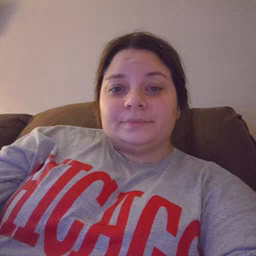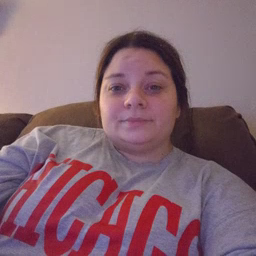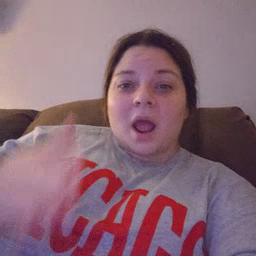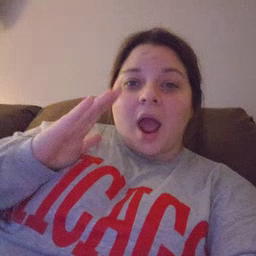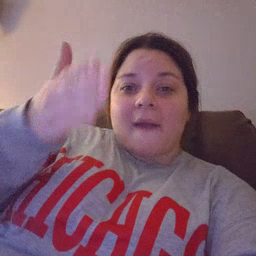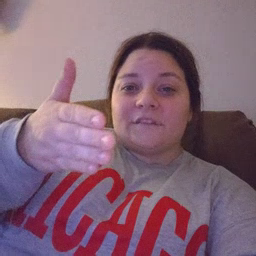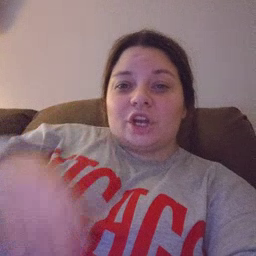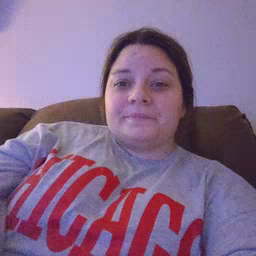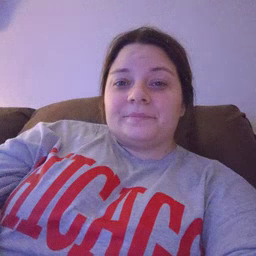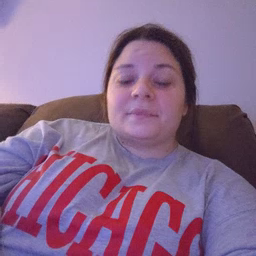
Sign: after